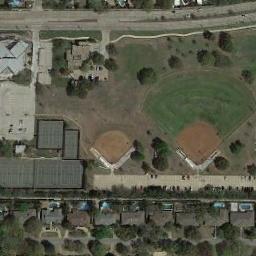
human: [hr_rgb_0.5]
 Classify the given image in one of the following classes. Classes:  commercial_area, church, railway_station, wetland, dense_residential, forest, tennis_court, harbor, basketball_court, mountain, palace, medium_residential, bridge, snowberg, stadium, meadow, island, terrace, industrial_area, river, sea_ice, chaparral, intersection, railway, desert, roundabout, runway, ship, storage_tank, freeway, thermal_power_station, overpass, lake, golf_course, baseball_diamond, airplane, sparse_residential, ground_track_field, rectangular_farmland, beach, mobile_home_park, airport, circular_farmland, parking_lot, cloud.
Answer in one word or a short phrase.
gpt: baseball_diamond